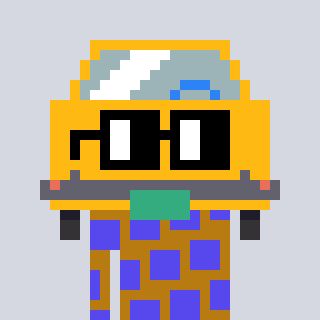
a pixel art character with square black glasses, a taxi-shaped head and a gold-colored body on a cool background